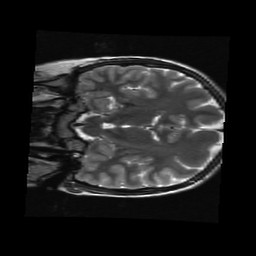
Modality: T2w
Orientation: coronal
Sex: female
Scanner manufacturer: ge
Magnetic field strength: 3 T
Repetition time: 5 s
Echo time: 0.101 s